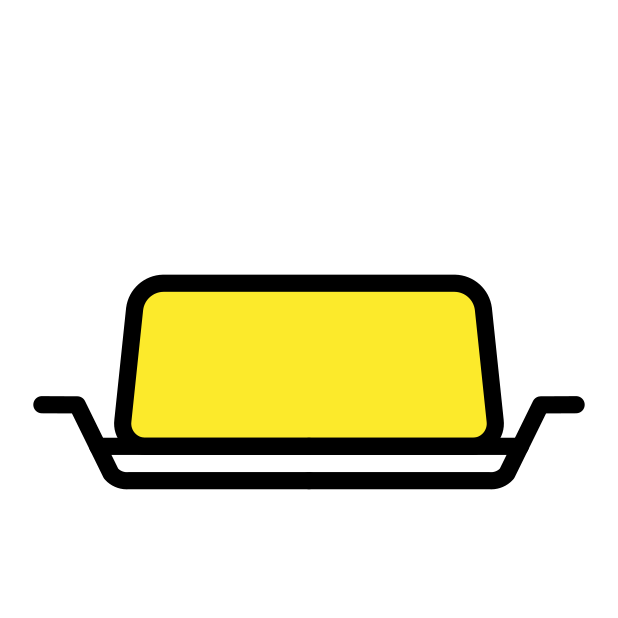
Emoji: 🧈
Name: butter
Unicode: 0x1f9c8